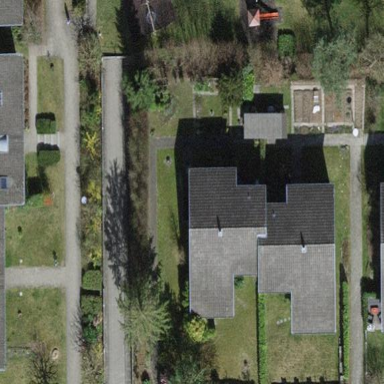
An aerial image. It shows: Terrace building.